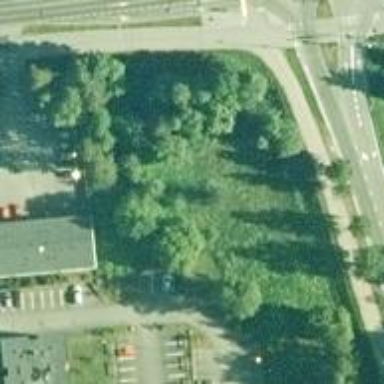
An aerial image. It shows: Path.